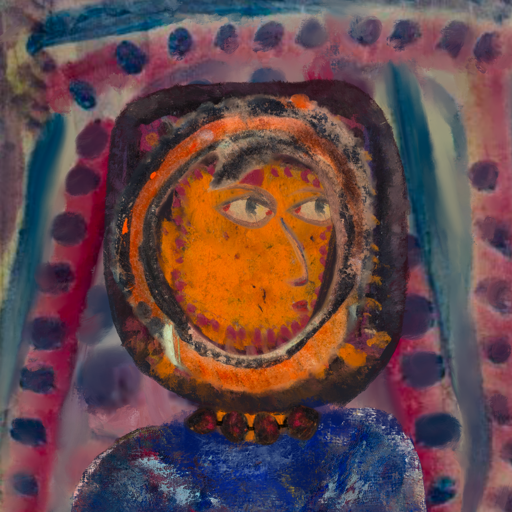
Background: HillGirl, Head And Neck Side: Doll_w_Hair, Face Side: GypsyMother, Bust: Irani, Hair Side: Childish, Head Accessory: Blank, Second Necklace: Blank, Necklace: Mosgoul, Baby: Blank